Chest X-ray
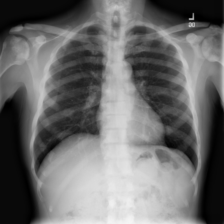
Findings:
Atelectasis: negative
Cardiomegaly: negative
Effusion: negative
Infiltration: positive
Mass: negative
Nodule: negative
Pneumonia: negative
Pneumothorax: negative
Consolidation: negative
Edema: negative
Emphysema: negative
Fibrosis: negative
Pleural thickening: negative
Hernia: negative